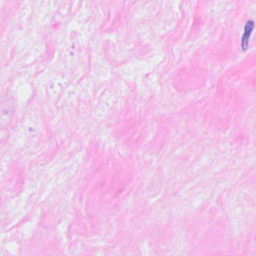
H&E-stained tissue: Breast